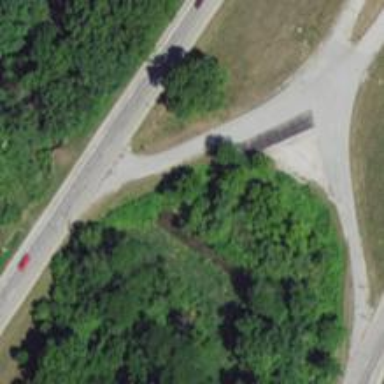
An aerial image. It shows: Trunk link highway.